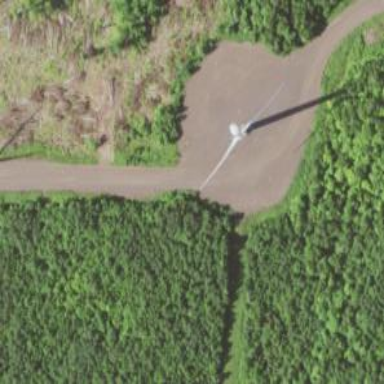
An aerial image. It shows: Wind turbine generator that utilizes wind as its source for generating electricity. It is of the horizontal axis type.